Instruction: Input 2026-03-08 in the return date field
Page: home
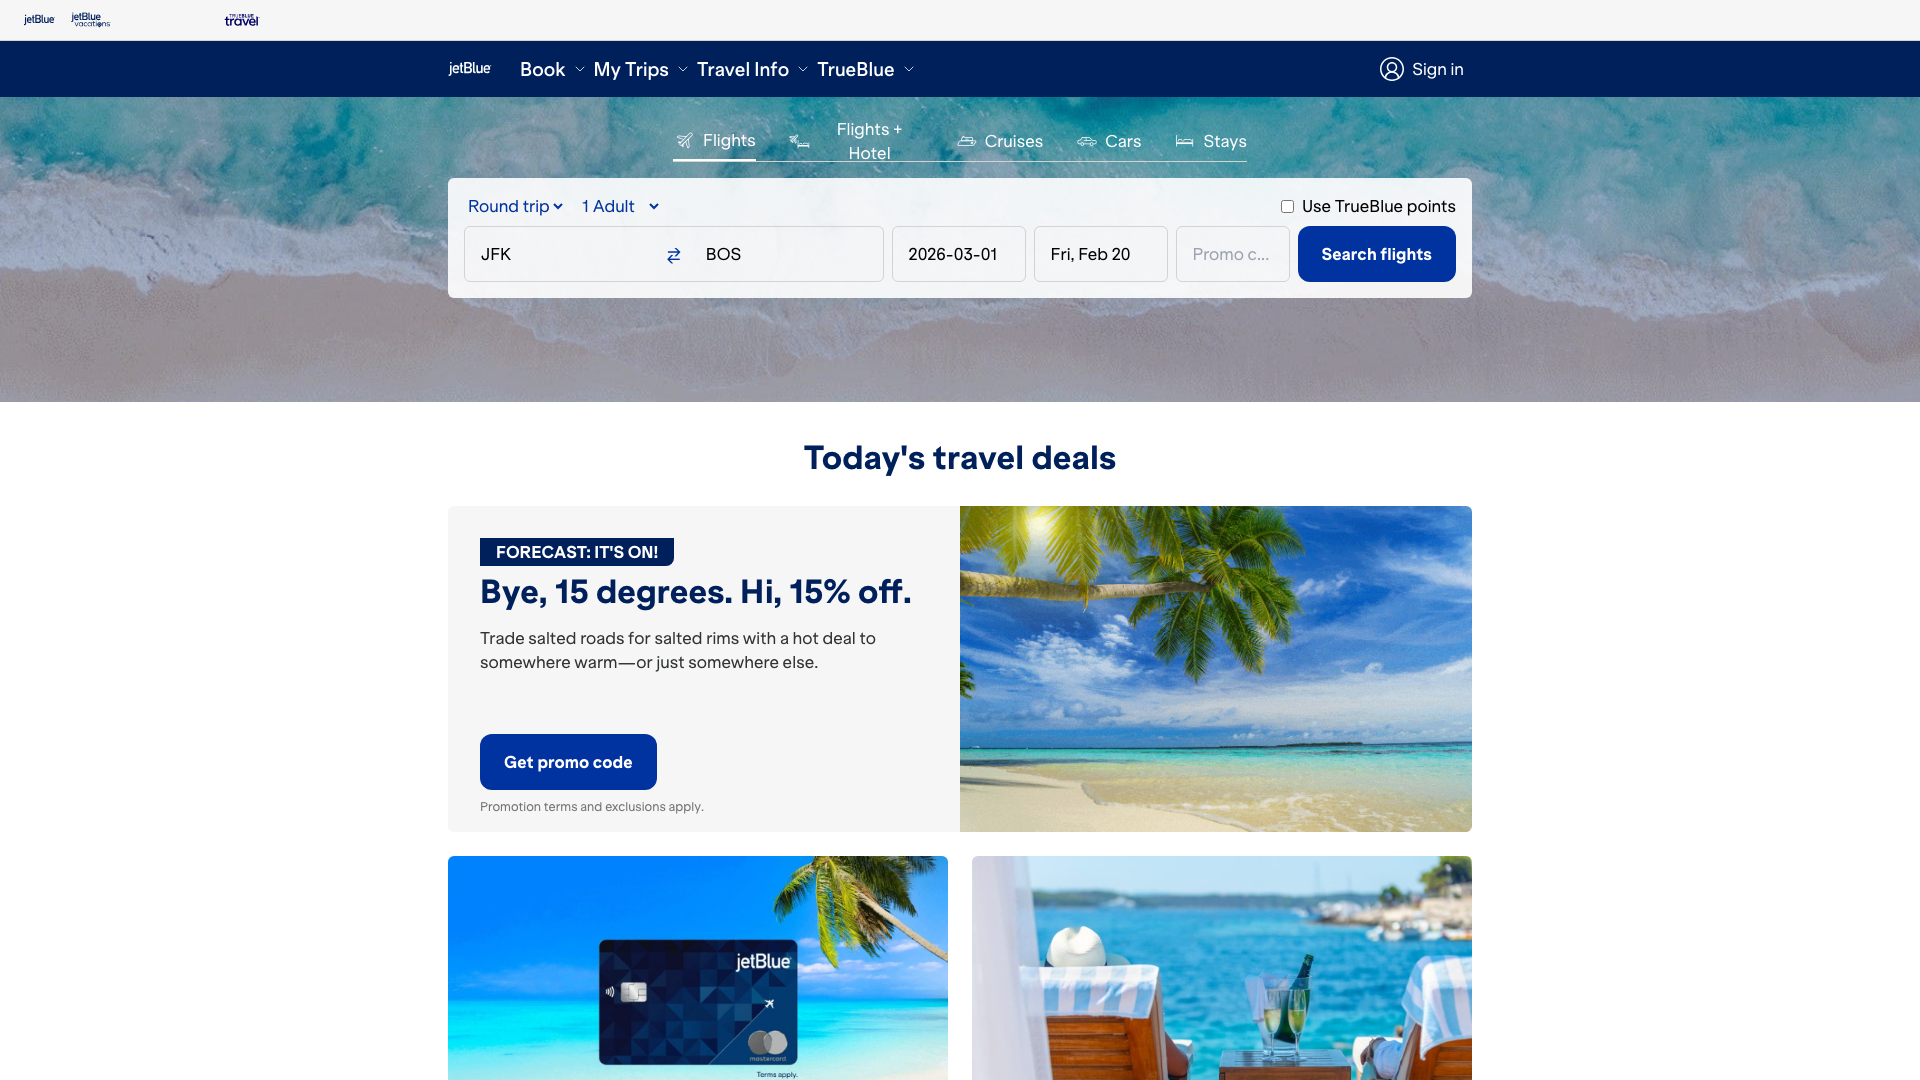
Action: type